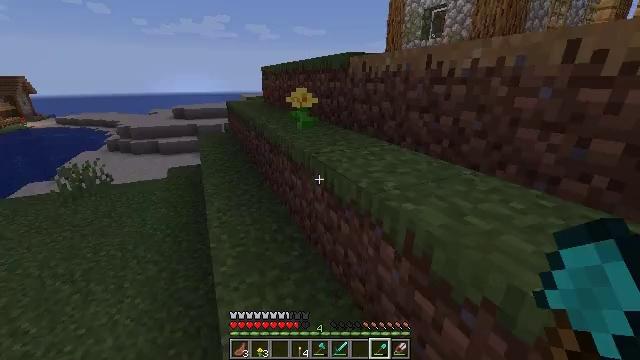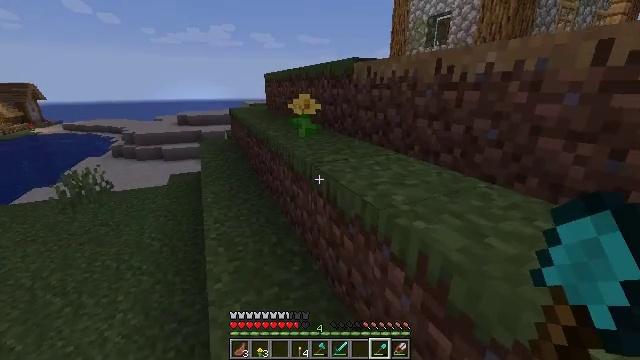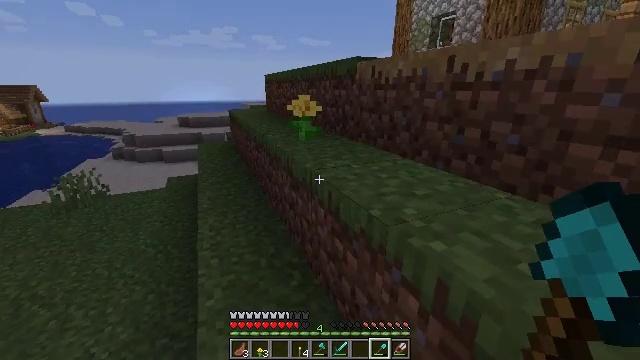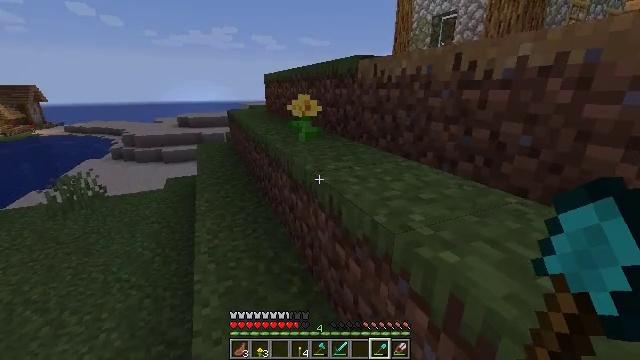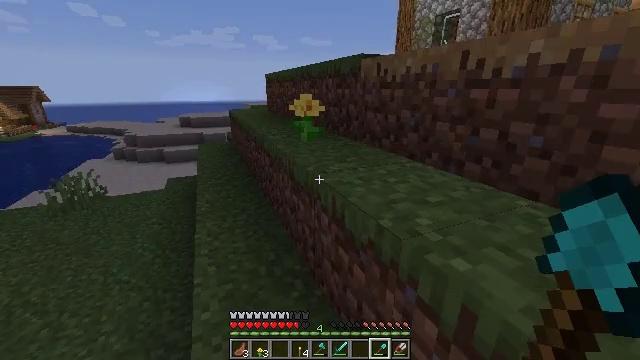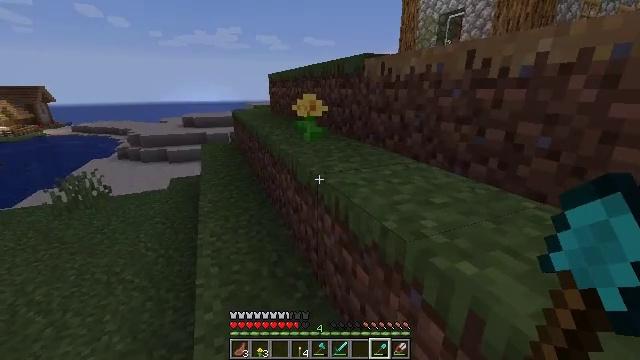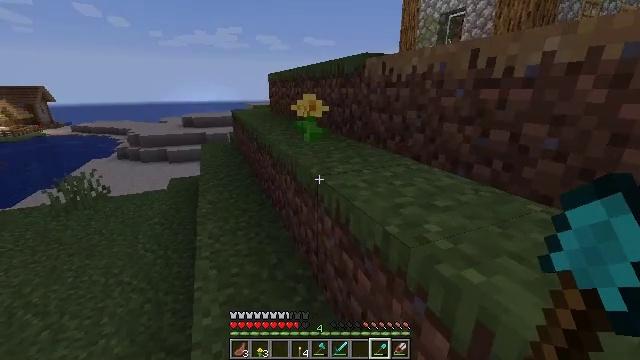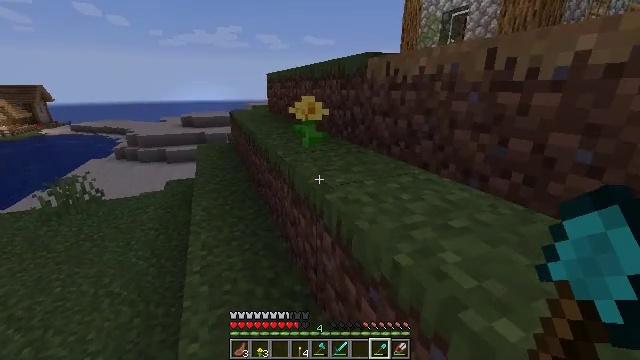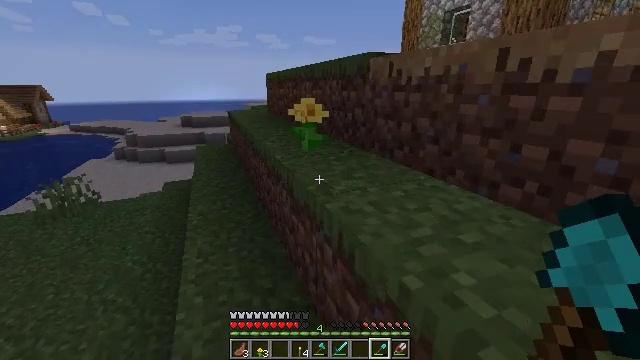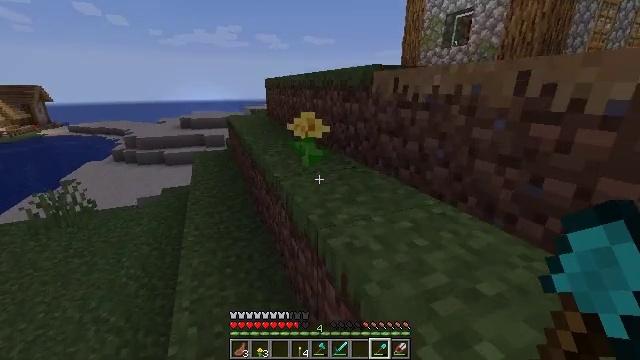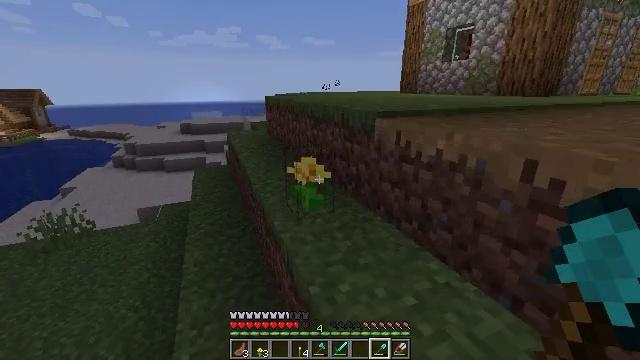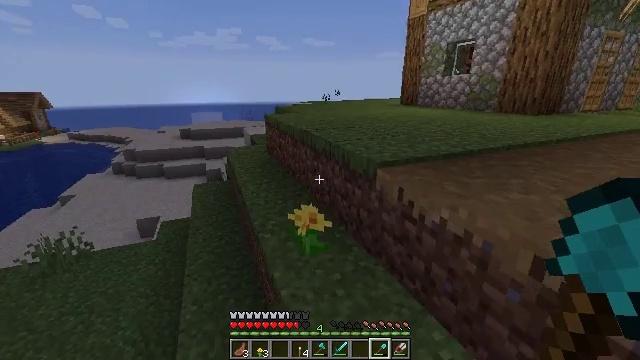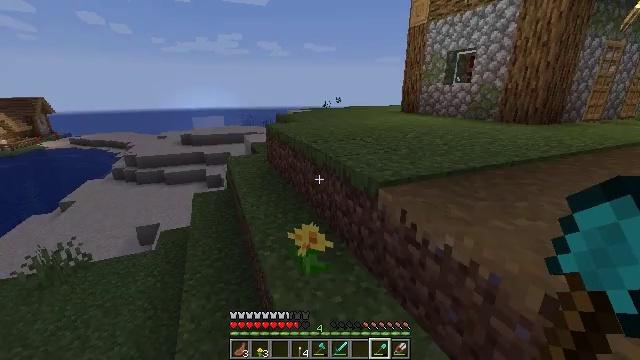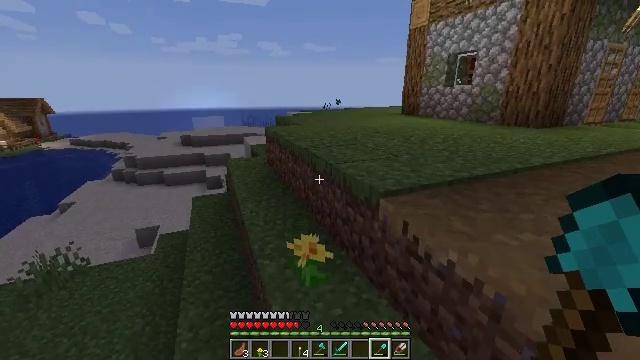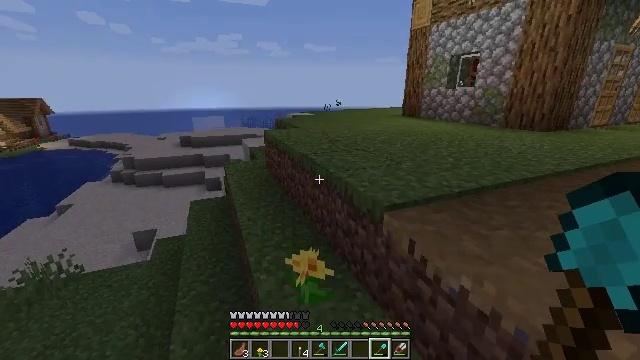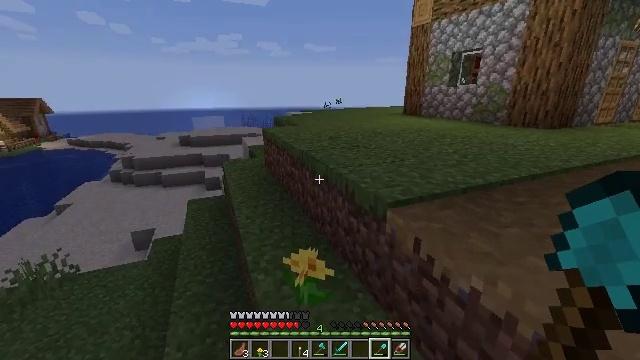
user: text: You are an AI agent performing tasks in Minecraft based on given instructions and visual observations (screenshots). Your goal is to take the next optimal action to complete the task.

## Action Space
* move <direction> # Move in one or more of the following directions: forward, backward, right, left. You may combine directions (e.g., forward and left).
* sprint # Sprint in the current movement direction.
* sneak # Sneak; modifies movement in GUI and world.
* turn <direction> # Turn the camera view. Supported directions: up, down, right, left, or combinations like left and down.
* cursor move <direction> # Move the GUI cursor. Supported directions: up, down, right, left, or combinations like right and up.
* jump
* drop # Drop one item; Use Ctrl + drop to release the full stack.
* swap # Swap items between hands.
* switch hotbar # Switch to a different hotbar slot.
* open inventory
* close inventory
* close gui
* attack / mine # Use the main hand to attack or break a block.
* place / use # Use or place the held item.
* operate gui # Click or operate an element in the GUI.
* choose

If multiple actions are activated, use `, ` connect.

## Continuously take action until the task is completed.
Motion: motion action
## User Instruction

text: Break the dandelion to obtain it.
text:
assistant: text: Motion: move forward, turn up
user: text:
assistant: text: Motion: no_op
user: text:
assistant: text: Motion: no_op
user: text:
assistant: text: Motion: no_op
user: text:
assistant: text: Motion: no_op
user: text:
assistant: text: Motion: move forward
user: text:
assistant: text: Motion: move forward
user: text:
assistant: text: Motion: move forward
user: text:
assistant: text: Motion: move forward, jump
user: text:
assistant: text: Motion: move forward, jump
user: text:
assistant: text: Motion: move forward, jump
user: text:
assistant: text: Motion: no_op
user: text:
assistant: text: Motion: no_op
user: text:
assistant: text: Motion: no_op
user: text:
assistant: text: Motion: no_op
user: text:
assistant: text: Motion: no_op
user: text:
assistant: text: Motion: turn down
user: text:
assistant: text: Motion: turn down
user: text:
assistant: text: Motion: turn right and down
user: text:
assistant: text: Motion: turn right and down
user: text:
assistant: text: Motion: turn down
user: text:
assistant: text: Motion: turn down
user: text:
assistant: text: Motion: no_op
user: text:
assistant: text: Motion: turn down
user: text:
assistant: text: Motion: turn down
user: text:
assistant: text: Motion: turn left and down
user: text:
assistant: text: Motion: turn left and down
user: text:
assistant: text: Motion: attack / mine
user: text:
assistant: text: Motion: attack / mine
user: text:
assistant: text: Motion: attack / mine